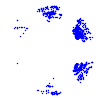
Particle: kaon